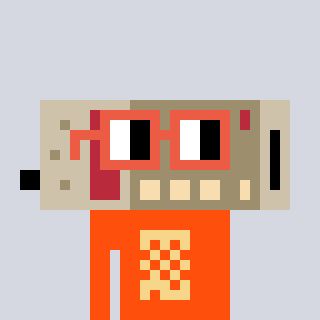
a pixel art character with square orange glasses, a cordless phone-shaped head and a orange-colored body on a cool background